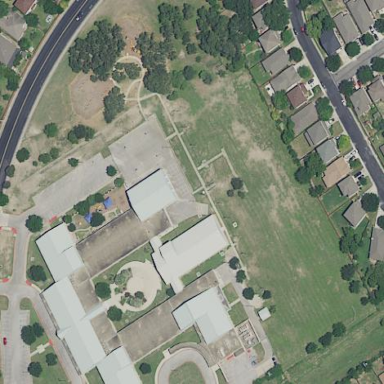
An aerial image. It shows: School.